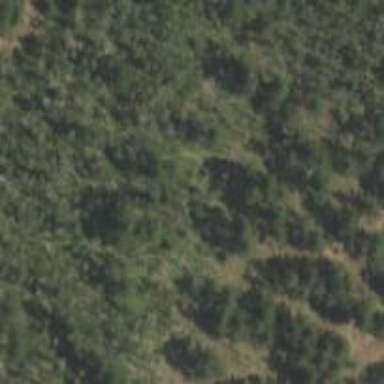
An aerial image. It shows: Mixed woodland area with trees. The leaf type and cycle are also mixed.